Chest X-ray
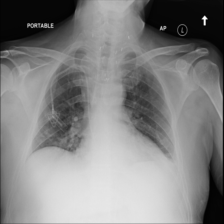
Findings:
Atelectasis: negative
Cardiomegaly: negative
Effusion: negative
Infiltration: negative
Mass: negative
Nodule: negative
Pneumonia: negative
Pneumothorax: negative
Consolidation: negative
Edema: negative
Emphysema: negative
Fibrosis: negative
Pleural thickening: negative
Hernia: negative